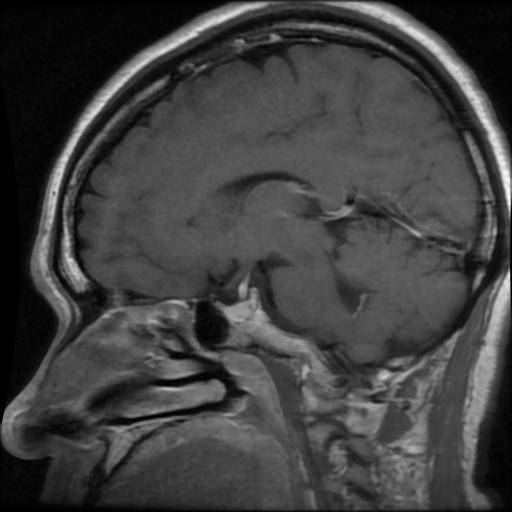
Label: pituitary